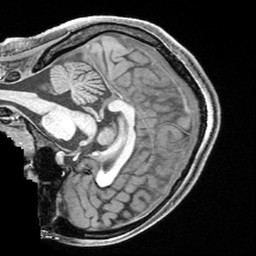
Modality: T1w
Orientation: sagittal